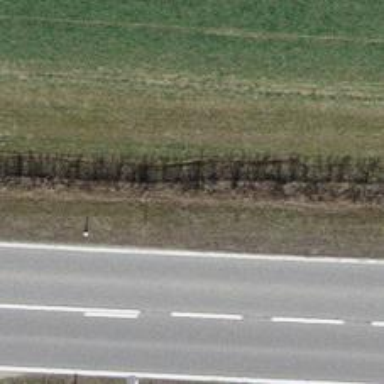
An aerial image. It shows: Hedge acting as barrier.